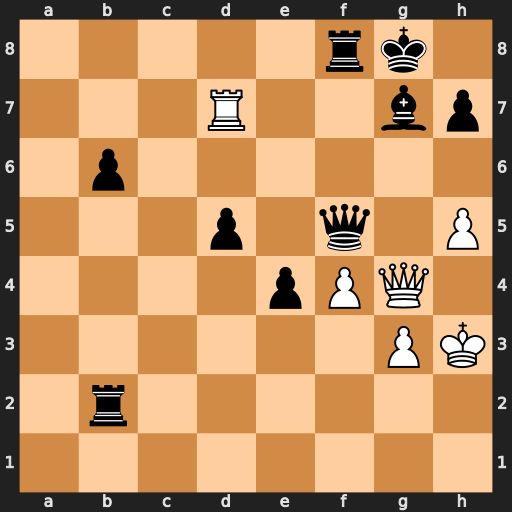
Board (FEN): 5rk1/3R2bp/1p6/3p1q1P/4pPQ1/6PK/1r6/8
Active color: w
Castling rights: -
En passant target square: -
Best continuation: Rxg7+ Kh8 Rg8+ Rxg8 Qxf5